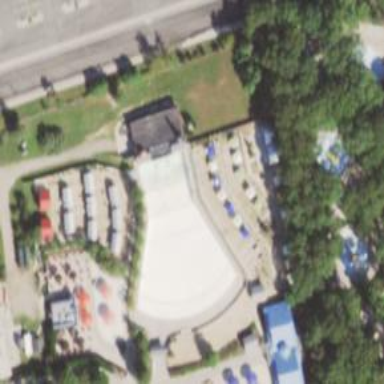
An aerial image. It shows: Swimming pool located in natural water setting.